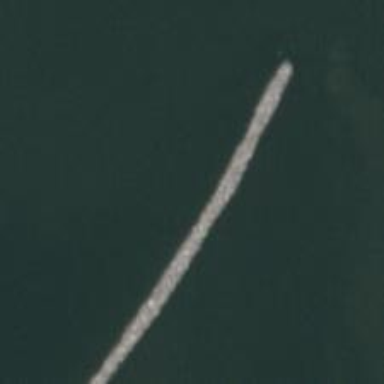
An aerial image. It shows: Breakwater structure.